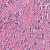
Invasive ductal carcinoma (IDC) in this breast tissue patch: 1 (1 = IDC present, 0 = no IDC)